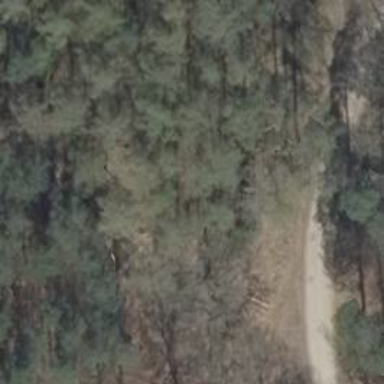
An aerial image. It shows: Gravel track with track type of grade3.